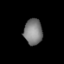
Tissue: lung
Cell type: T cells
Senescence score: 0.1678
Nuclear area (px): 467
Mean DAPI intensity: 124.833